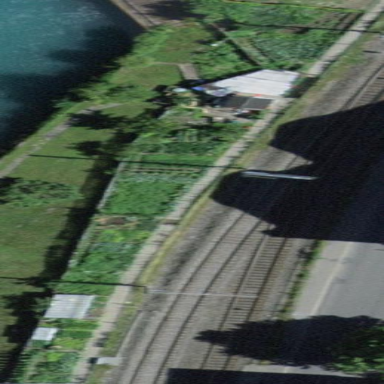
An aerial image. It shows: Allotments area.